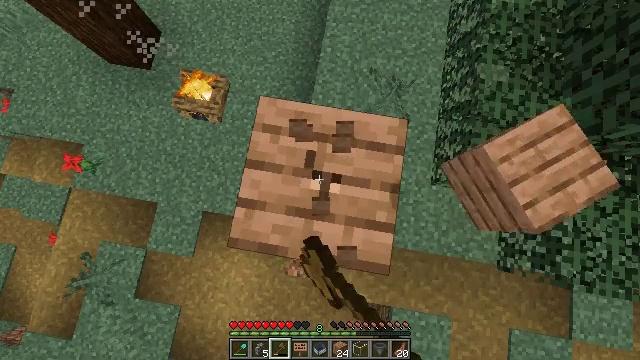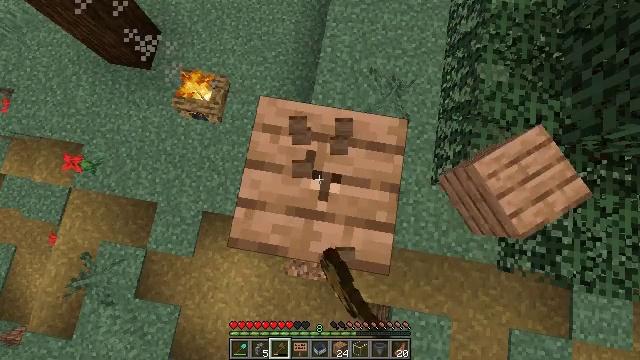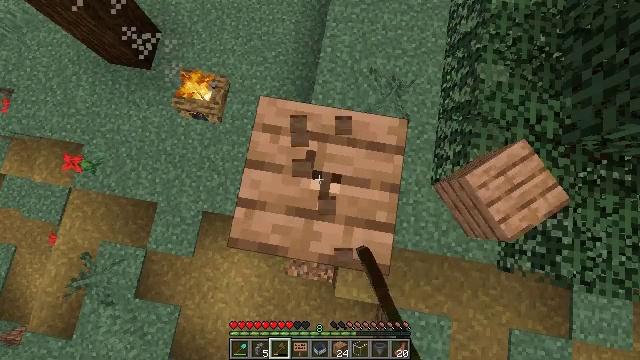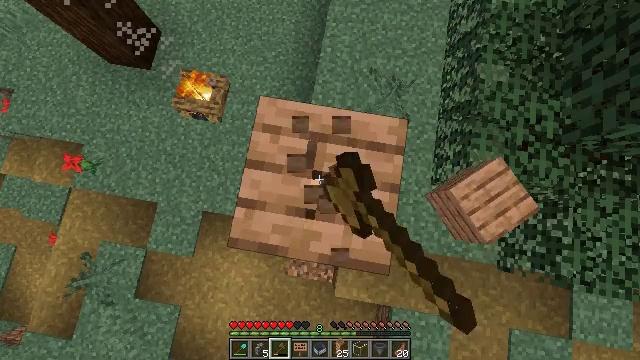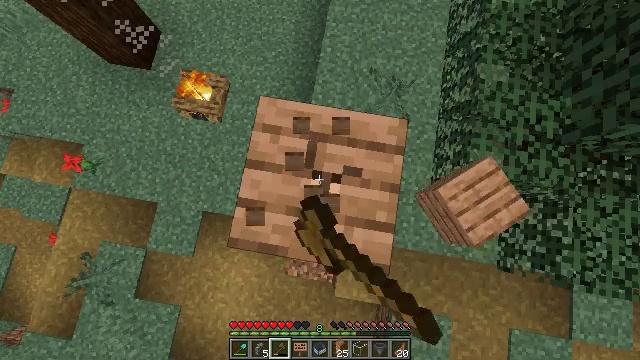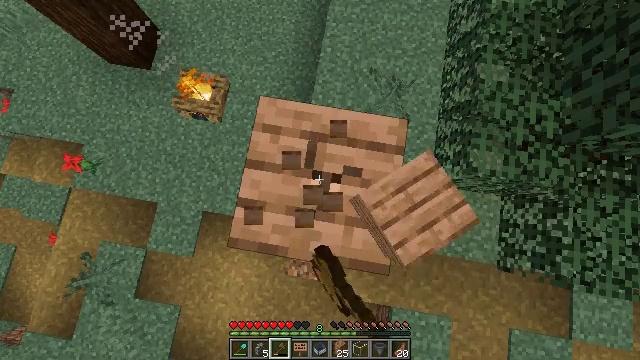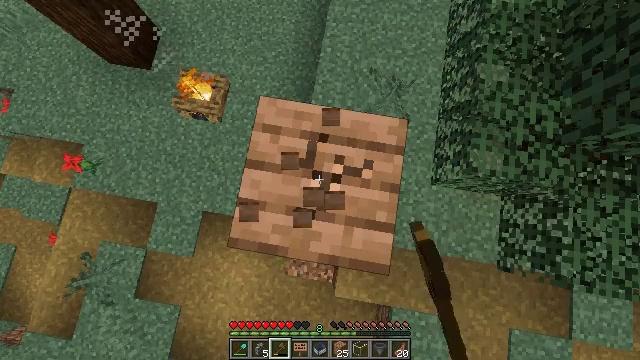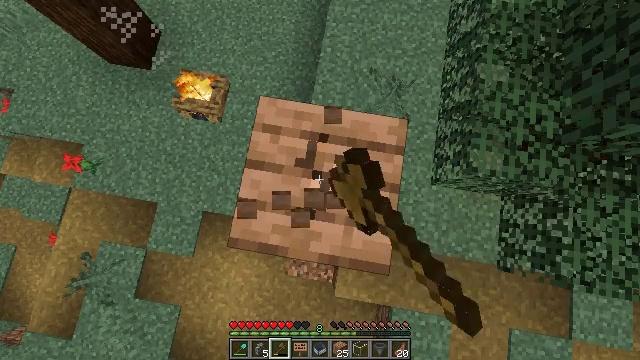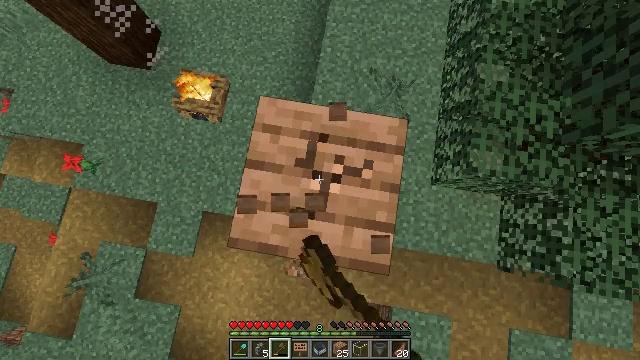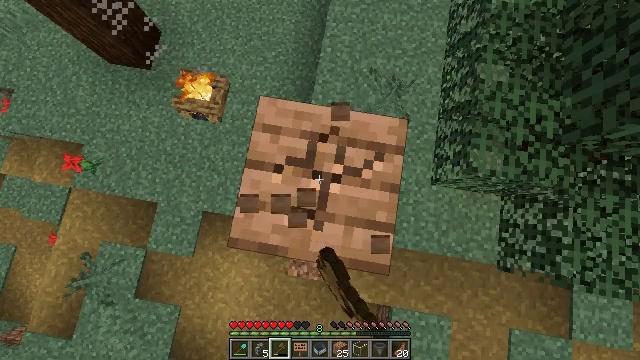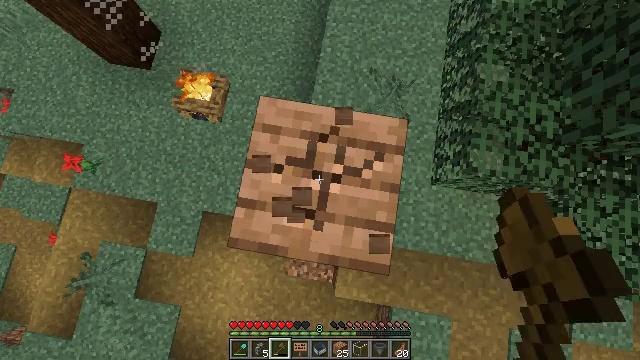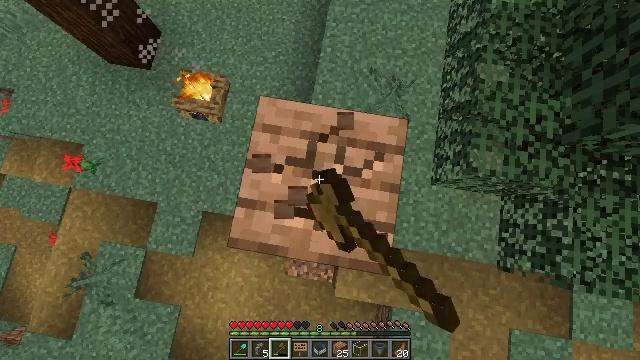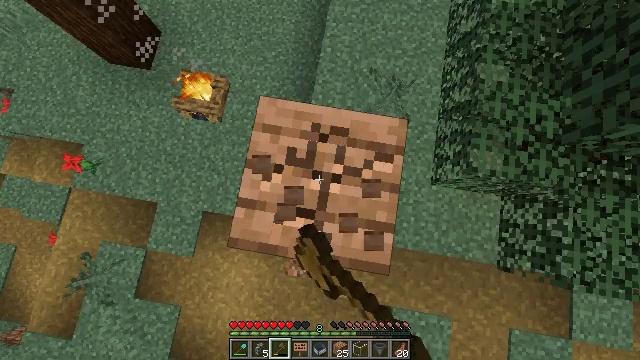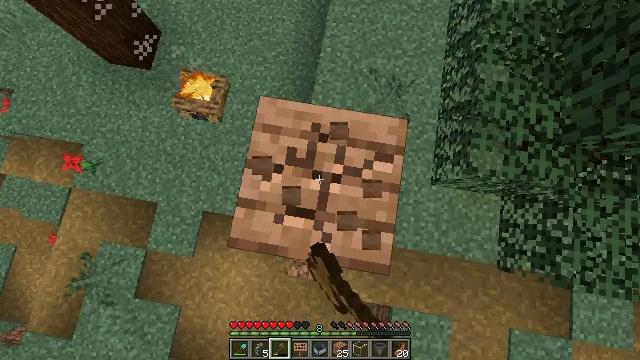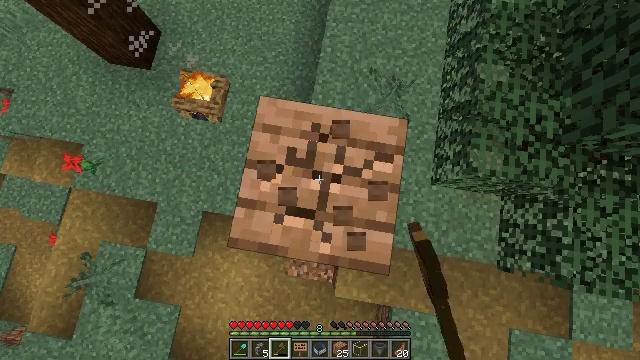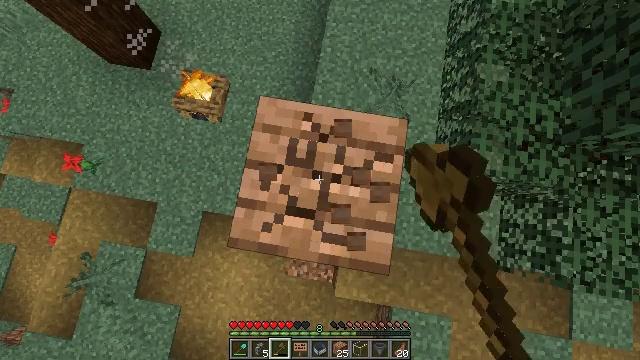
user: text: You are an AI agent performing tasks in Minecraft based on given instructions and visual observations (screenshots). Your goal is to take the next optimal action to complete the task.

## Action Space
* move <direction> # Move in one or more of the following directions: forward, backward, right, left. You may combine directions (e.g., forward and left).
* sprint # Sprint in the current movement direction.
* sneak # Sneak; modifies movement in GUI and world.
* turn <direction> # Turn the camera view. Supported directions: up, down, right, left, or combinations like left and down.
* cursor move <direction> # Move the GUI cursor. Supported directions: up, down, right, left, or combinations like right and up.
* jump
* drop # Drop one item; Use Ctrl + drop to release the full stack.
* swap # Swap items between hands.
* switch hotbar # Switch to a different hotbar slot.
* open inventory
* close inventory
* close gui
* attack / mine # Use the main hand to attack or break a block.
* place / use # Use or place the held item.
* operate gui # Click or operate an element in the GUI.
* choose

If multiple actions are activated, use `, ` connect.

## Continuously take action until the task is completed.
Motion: motion action
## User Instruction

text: Attack the jungle planks to collect them.
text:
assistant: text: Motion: attack / mine
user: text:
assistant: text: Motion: attack / mine
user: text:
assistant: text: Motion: attack / mine
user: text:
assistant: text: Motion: attack / mine
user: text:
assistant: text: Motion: attack / mine
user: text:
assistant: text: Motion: attack / mine
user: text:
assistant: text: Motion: attack / mine
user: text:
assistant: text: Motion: attack / mine
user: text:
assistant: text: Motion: attack / mine
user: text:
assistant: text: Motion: attack / mine
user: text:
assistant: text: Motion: attack / mine
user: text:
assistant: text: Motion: attack / mine
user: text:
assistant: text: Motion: attack / mine
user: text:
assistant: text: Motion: attack / mine
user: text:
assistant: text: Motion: attack / mine
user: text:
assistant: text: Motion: attack / mine
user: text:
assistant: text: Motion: attack / mine
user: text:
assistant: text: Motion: attack / mine
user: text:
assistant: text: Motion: attack / mine
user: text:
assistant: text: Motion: attack / mine
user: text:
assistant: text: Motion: attack / mine
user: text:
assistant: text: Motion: attack / mine
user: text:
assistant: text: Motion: attack / mine
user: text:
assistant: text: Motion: attack / mine
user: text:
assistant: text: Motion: attack / mine
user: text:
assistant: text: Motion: attack / mine
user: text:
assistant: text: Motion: attack / mine
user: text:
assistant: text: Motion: attack / mine
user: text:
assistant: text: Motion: attack / mine
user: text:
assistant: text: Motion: attack / mine